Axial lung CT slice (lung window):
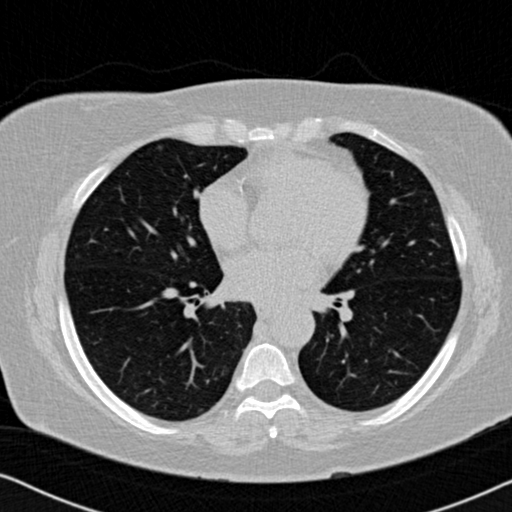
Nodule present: no